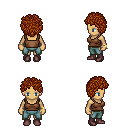
a pixel art fantasy rpg character, female body template, human, tanned skin, brown pirate shirt, teal pants, brunette curly afro hairstyle, bracelets, maroon shoes, four views (front, back, left, right), 2x2 character sprite sheet, small pixel art, hard edges, no anti-aliasing